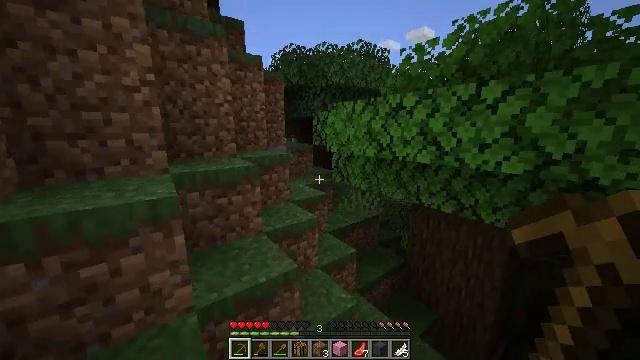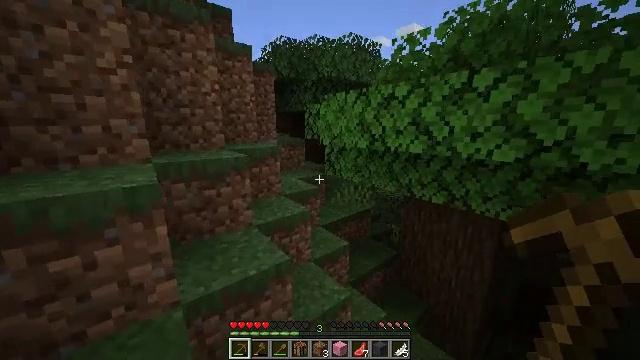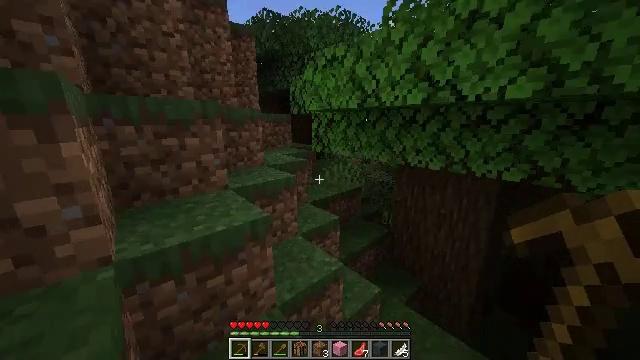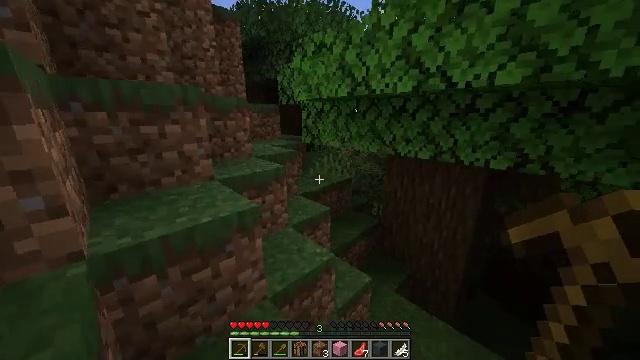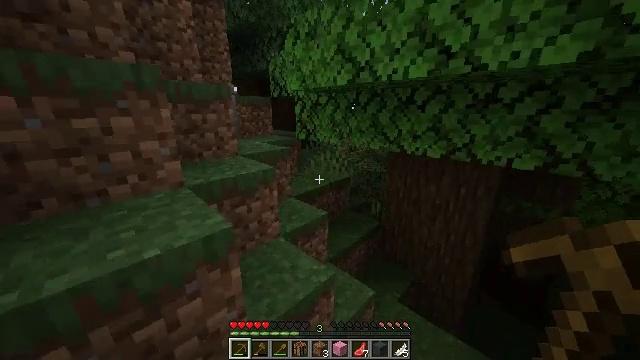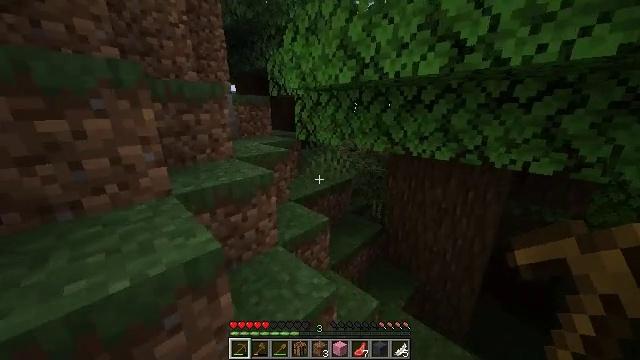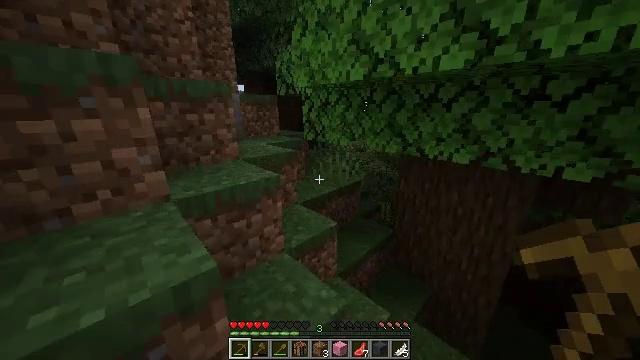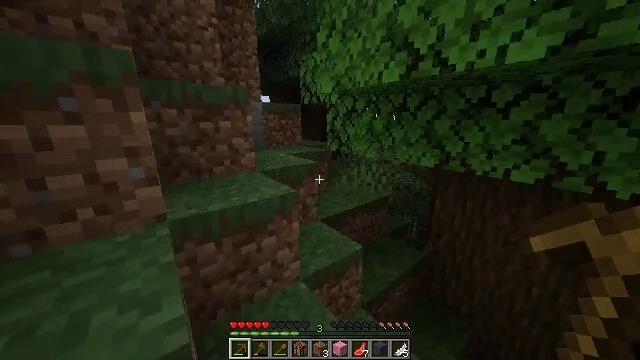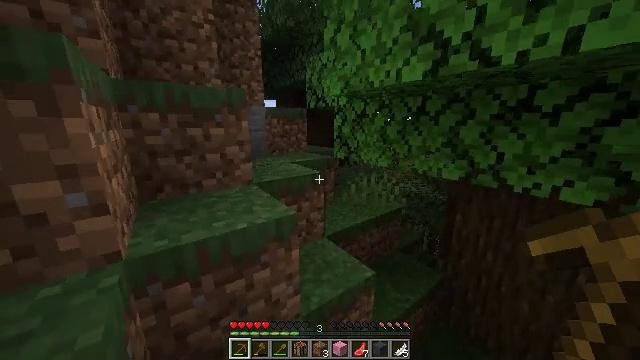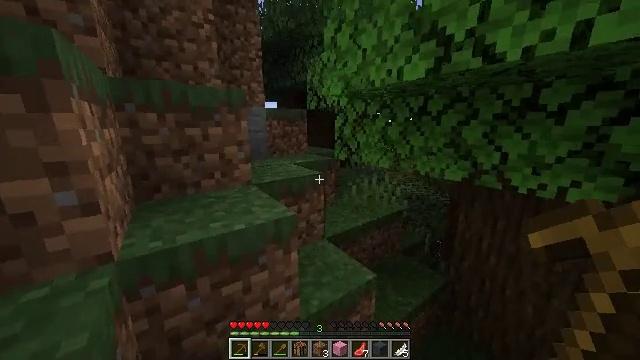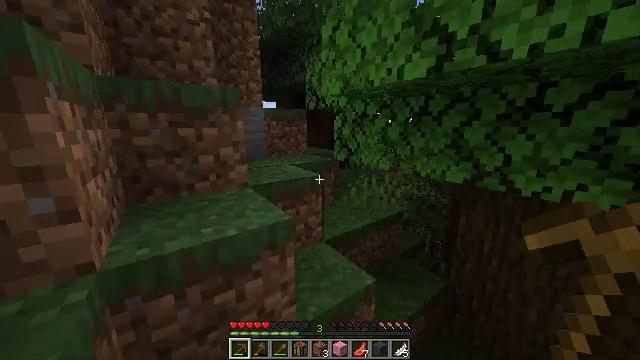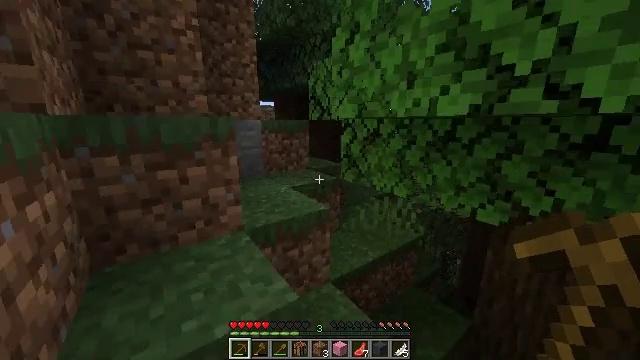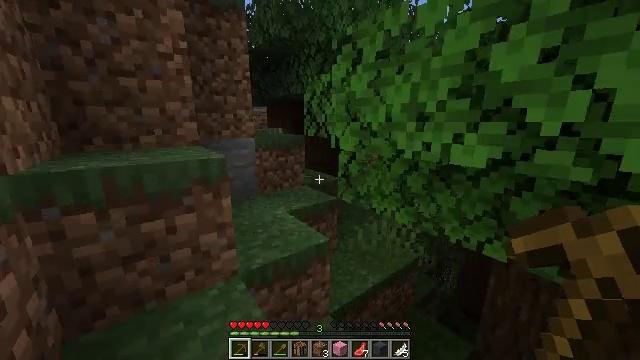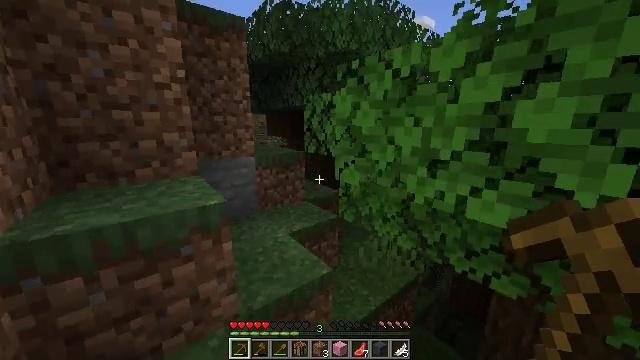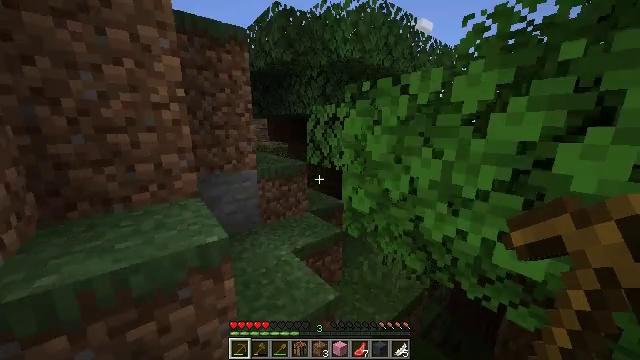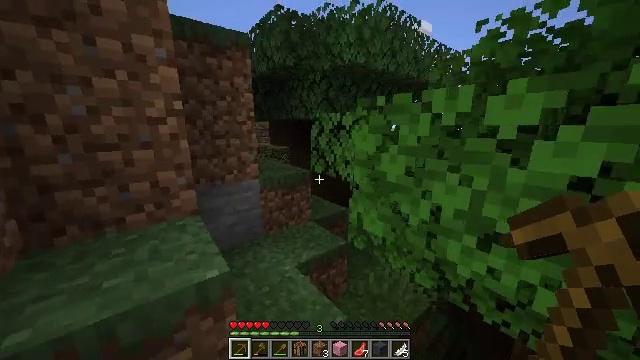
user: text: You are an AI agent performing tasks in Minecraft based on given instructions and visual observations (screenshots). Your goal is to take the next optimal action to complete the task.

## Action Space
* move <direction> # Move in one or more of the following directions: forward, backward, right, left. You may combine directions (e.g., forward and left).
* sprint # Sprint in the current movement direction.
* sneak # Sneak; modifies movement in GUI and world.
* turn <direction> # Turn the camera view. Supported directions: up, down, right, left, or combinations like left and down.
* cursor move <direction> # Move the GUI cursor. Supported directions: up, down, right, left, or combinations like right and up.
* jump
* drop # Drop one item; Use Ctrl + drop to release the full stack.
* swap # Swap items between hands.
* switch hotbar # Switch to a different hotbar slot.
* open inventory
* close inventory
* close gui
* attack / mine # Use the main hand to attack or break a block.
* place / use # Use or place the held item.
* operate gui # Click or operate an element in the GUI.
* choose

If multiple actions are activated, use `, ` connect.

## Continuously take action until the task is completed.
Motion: motion action
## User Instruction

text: Create pink wool by combining wool and pink dye.
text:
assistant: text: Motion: move forward, sprint, turn right
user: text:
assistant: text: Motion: move forward, sprint, turn right and down
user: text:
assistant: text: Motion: move forward, sprint, turn right and down
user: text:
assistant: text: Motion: move forward, sprint, turn right
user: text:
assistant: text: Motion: move forward, sprint
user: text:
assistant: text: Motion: move forward, sprint, turn left
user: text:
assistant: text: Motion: move forward, sprint, turn left and up
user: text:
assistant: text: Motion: move forward, sprint, turn left and up
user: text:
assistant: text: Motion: move forward and move left, sprint
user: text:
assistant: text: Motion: move forward and move left, sprint
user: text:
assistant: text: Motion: move forward and move left, sprint, jump
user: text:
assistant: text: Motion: move forward, sprint, turn right, jump
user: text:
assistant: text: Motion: move forward, sprint, jump
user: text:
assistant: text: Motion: move forward and move left, sprint, jump
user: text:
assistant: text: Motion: move forward and move left, sprint
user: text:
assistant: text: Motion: move forward and move left, sprint, turn left
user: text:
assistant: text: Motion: move forward and move left, sprint, turn left
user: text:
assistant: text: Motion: move forward and move left, sprint, turn left
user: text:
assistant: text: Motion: move forward, sprint
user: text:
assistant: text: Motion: move forward, sprint
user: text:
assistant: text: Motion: move forward, sprint
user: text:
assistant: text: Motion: move forward, sprint, jump
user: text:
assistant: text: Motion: move forward, sprint, turn right, jump
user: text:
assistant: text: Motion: move forward, sprint, jump
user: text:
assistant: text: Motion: move forward, sprint
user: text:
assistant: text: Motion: move forward, sprint
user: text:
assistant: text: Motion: move forward, sprint, turn left
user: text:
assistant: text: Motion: move forward, sprint, turn left
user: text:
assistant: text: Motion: move forward, sprint, turn left
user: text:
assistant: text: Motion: move forward, sprint